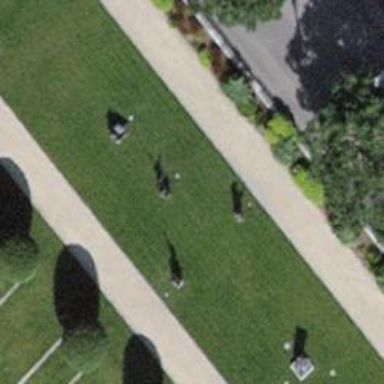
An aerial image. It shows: Historic memorial.